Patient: sex M, age 55
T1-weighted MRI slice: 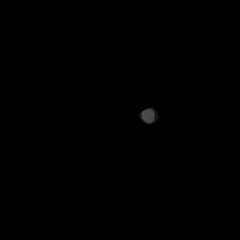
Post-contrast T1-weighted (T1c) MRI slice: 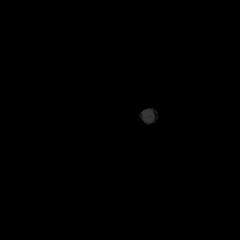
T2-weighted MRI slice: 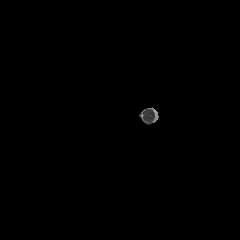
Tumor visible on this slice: no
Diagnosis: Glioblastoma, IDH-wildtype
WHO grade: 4